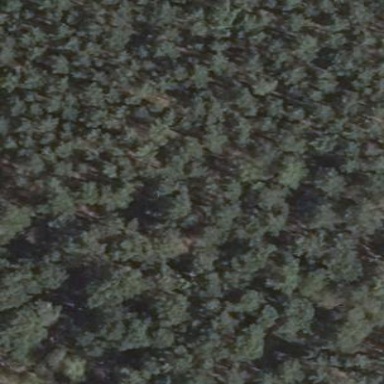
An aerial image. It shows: Forest with evergreen needle-leaved trees.